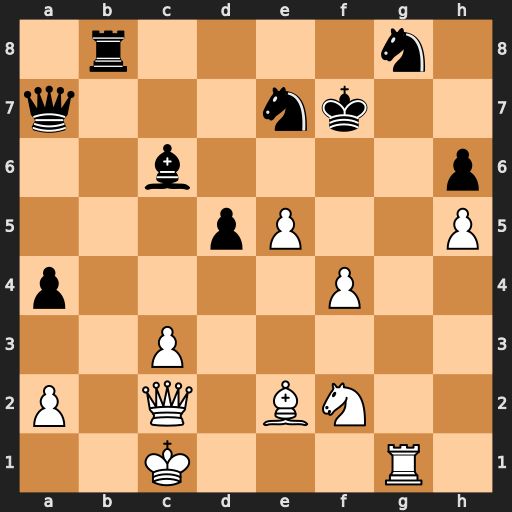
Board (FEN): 1r4n1/q3nk2/2b4p/3pP2P/p4P2/2P5/P1Q1BN2/2K3R1
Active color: w
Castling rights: -
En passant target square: -
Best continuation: Qh7+ Kf8 Rxg8+ Nxg8 Qxa7